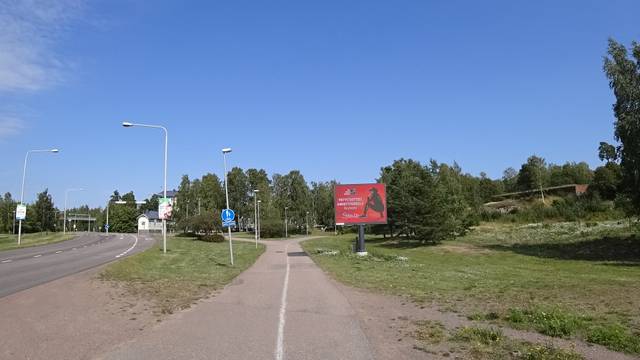
Region: Finland
Coordinates: 60.46, 26.923